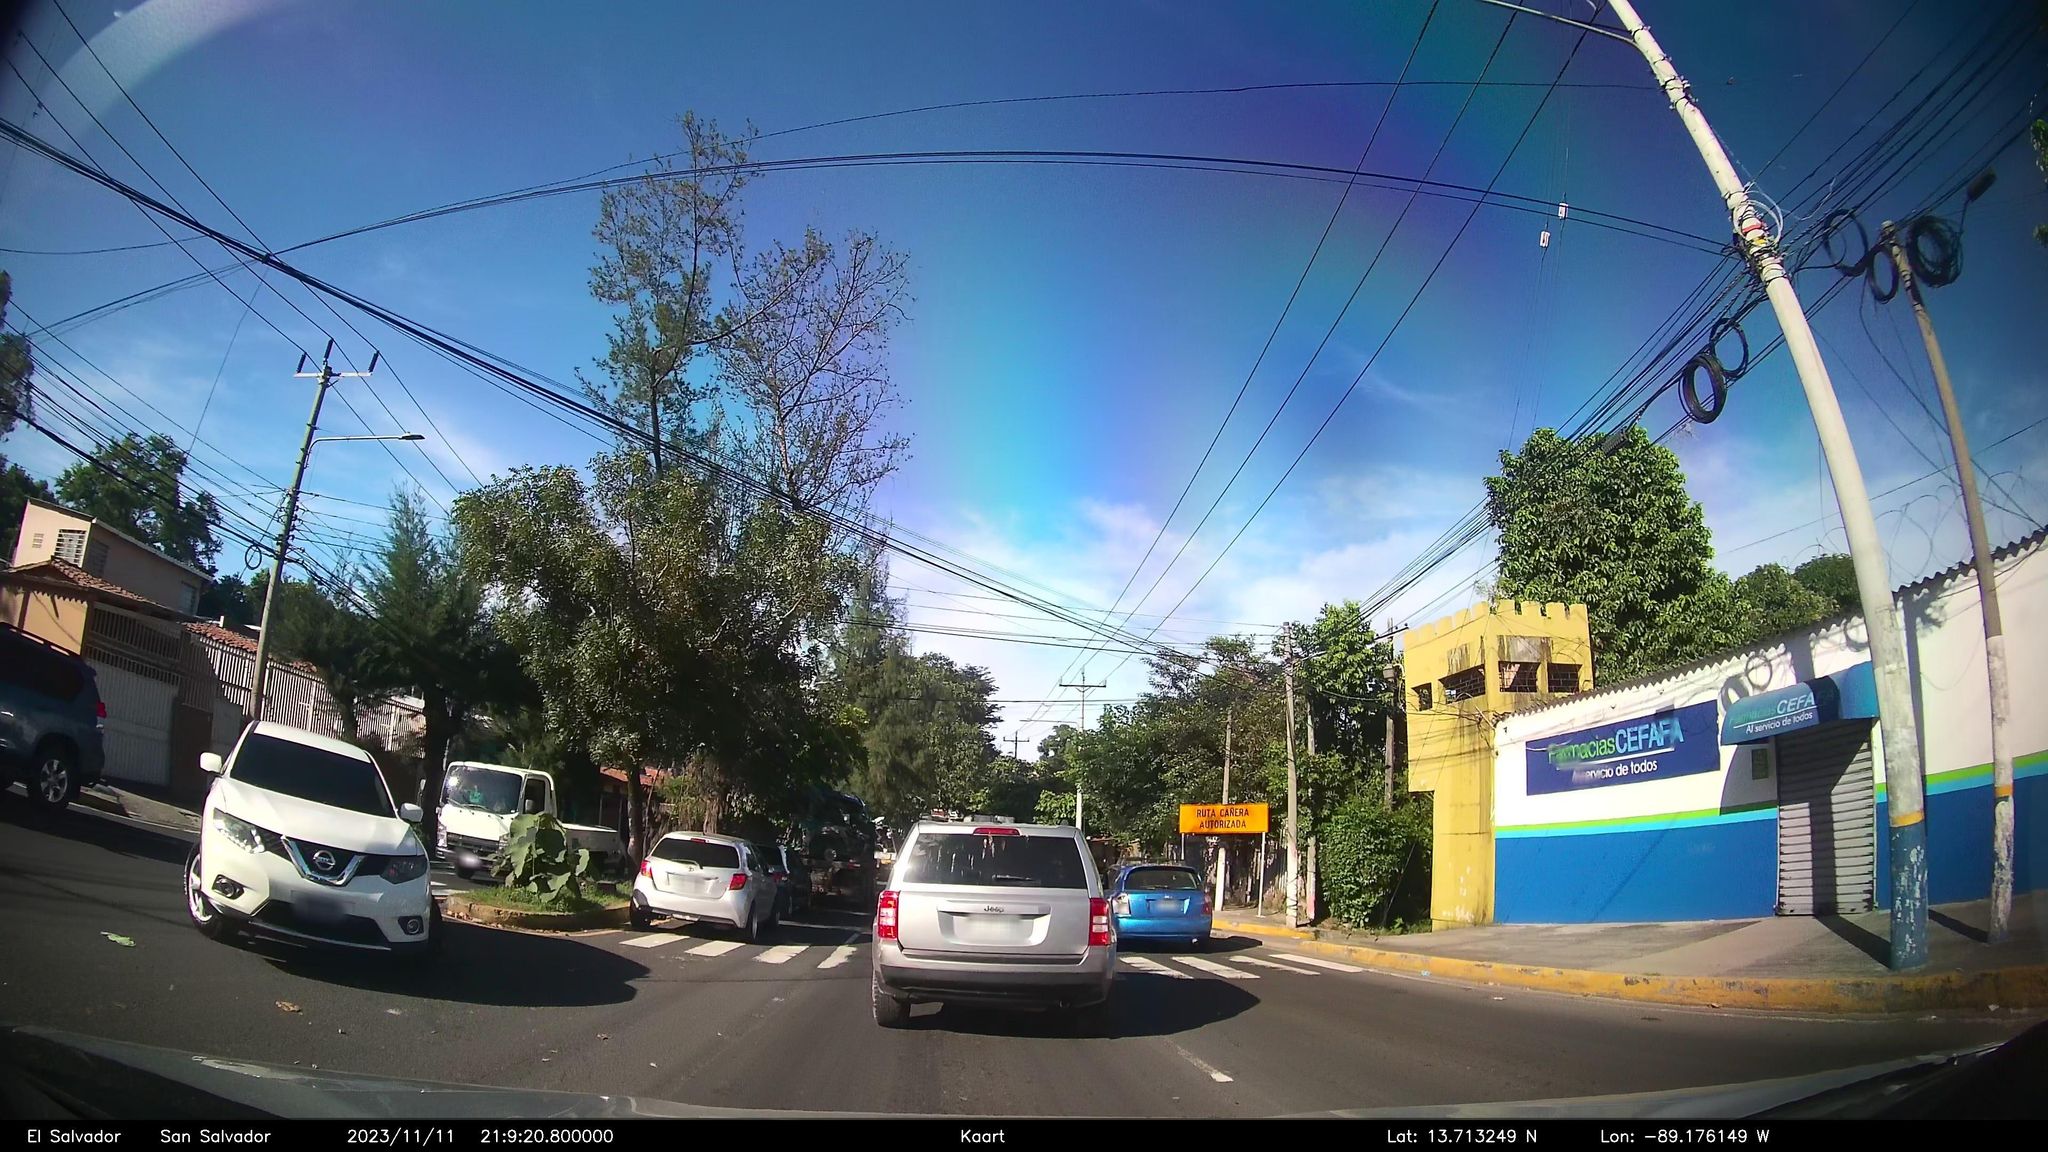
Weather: clear
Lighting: day
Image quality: good
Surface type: driving surface
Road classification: primary
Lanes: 2.0
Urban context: urban centre
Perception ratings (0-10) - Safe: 0.9, Lively: 4.07, Beautiful: 3.32, Boring: 5.14, Depressing: 4.42, Wealthy: 0.52